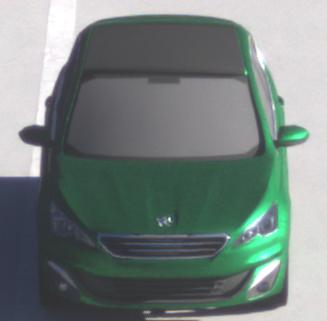
Make: Peugeot
Model: 308 VTi 82
Detailed model: 308 (II)
Model produced from: 2013/09
Model produced until: 2014/11
Doors: 5
Color: green
Road condition: dry road
Daytime: sunrise or sunset
Contrast: medium contrast